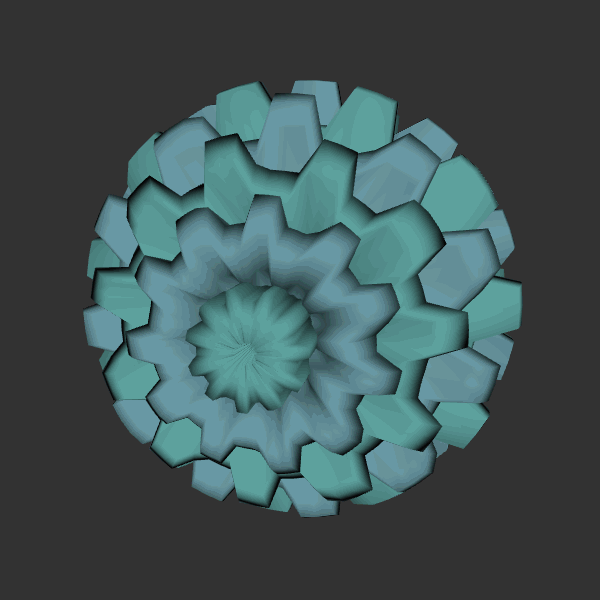
Background: dark